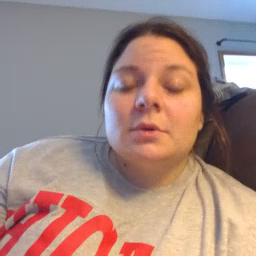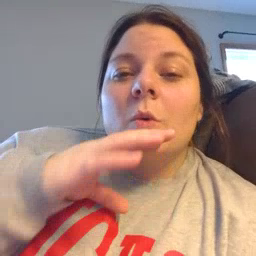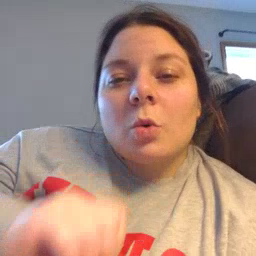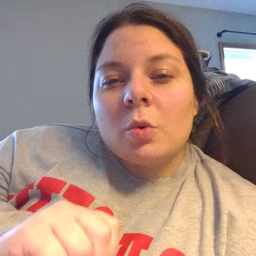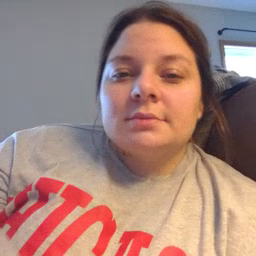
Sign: old